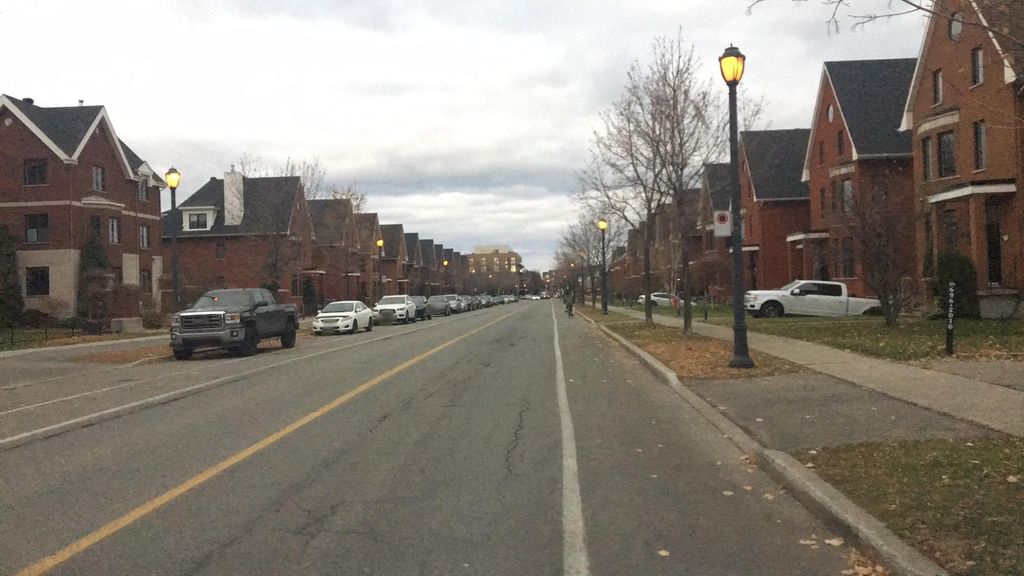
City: montreal